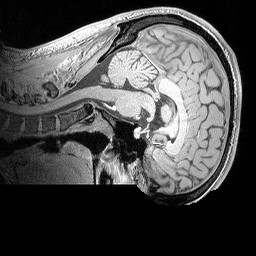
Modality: MP2RAGE
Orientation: sagittal
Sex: male
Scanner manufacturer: siemens
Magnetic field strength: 3 T
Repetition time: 5 s
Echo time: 0.00292 s